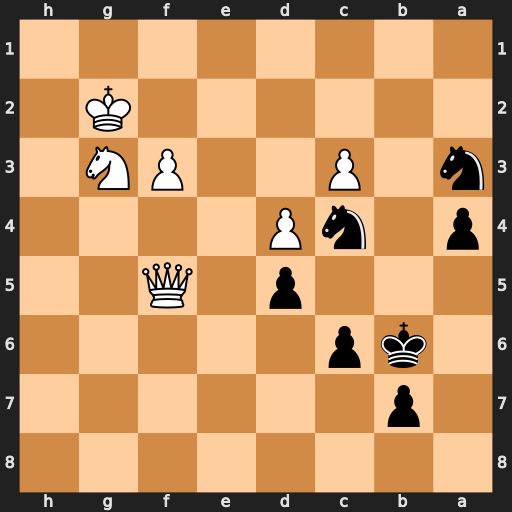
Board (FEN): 8/1p6/1kp5/3p1Q2/p1nP4/n1P2PN1/6K1/8
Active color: b
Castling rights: -
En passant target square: -
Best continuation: Ne3+ Kh3 Nxf5